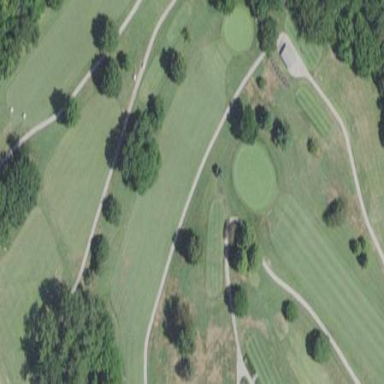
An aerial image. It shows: Grassy area designated as golf fairway.